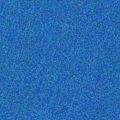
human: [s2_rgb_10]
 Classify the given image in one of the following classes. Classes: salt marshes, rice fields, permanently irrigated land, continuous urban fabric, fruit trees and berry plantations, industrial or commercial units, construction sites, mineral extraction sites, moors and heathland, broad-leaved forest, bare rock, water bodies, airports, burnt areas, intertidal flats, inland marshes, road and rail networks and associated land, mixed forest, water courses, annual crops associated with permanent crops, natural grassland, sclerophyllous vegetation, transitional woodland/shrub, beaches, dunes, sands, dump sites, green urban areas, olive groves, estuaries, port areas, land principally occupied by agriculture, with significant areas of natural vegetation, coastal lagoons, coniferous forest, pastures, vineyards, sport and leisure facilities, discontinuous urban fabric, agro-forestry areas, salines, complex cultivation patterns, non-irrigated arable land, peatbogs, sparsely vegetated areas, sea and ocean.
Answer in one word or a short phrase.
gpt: sea and ocean